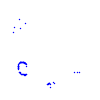
Particle: proton